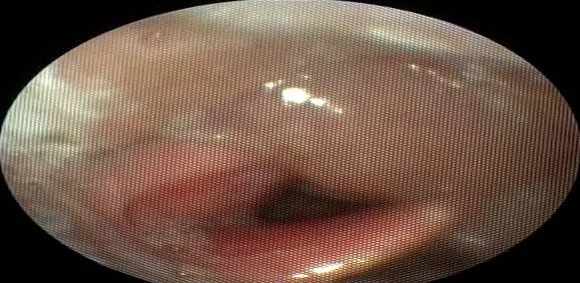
Carcinological control endoscopy showing a right arytenoid edematous aspect filling the homolateral piriform sinus without suspect lesion.
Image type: endoscopy (airway_endoscopy)